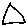
Label: triangle